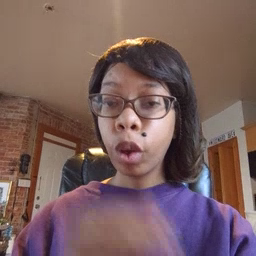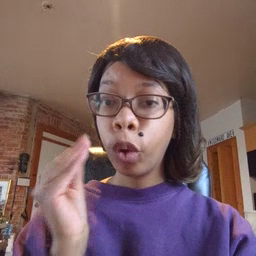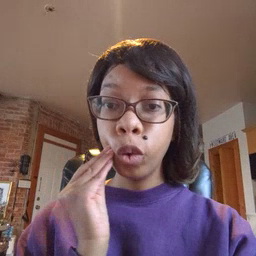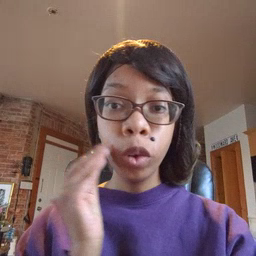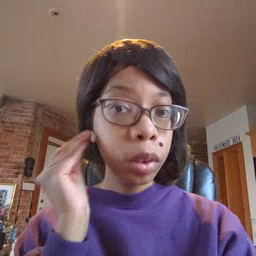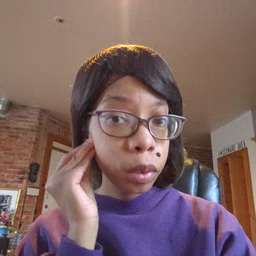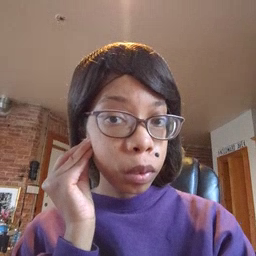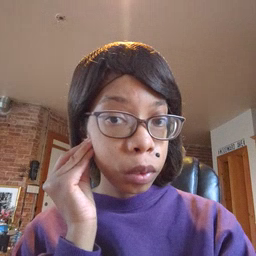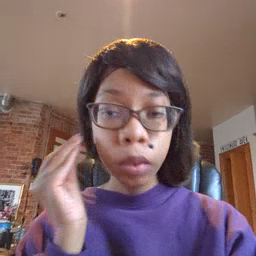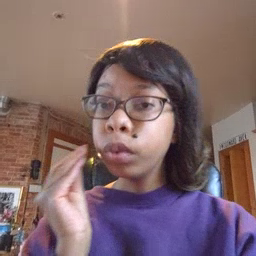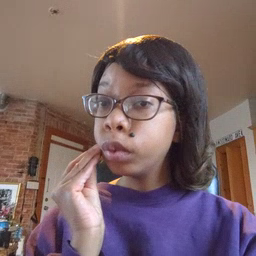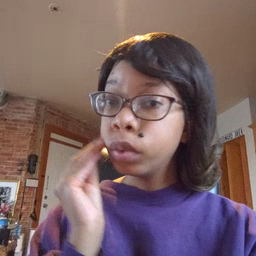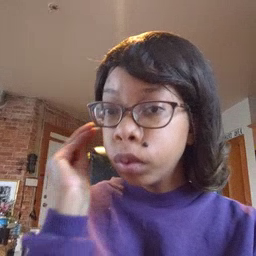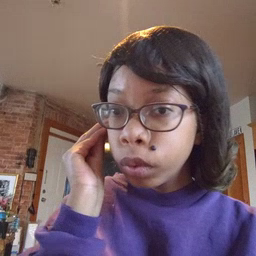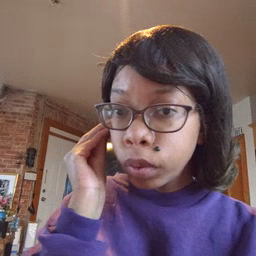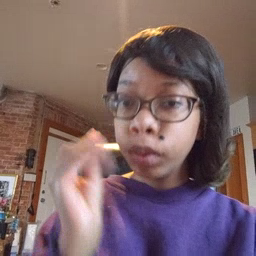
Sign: home